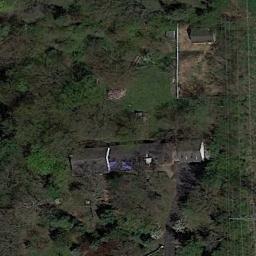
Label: sparse_residential